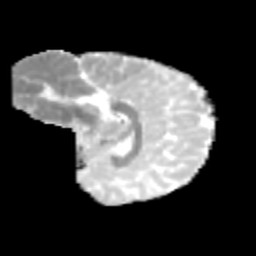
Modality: MD
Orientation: sagittal
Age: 9
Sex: female
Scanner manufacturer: siemens
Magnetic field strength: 3 T
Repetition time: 3.8 s
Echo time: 0.07 s